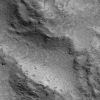
Atmospheric dust classification: not_dusty